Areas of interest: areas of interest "Park and greenspace"
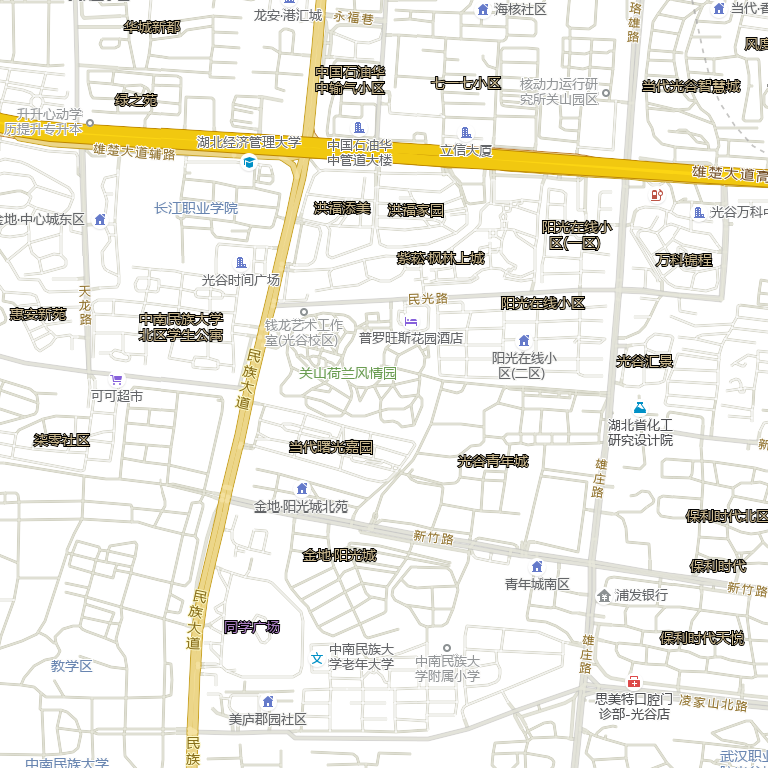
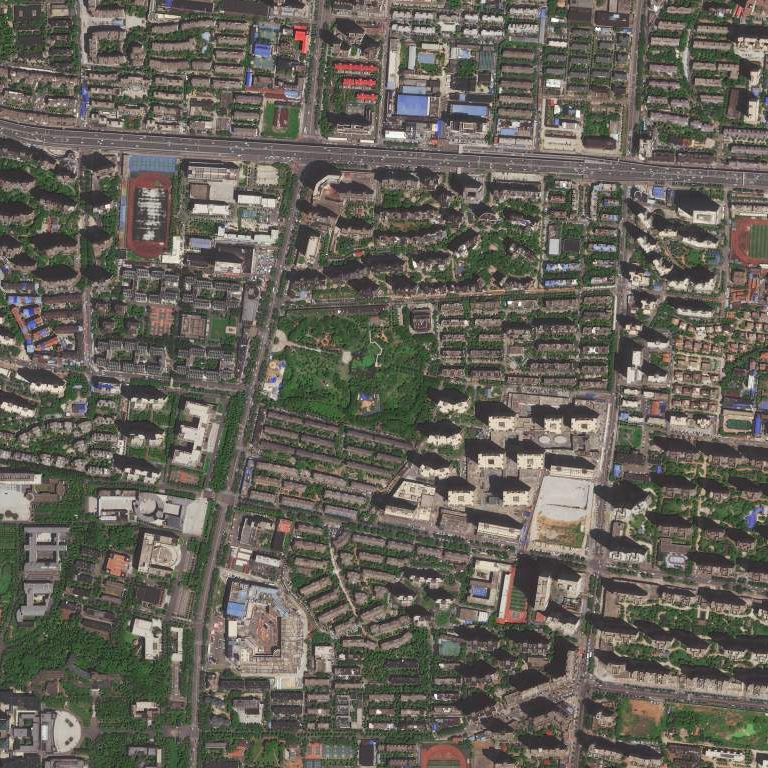